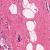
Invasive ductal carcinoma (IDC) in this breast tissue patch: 0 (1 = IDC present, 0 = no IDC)